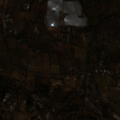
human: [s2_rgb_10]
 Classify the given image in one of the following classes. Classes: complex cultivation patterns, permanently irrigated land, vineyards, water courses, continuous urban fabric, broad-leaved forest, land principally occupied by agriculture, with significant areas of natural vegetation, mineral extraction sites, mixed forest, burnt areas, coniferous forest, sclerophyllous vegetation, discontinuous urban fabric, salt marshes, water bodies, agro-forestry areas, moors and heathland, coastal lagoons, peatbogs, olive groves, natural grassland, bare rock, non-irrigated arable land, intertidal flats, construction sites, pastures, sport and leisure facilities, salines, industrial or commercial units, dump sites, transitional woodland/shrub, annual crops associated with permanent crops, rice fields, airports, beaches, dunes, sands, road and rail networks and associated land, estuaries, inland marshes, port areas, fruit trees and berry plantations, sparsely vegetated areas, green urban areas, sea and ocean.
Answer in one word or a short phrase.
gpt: annual crops associated with permanent crops, land principally occupied by agriculture, with significant areas of natural vegetation